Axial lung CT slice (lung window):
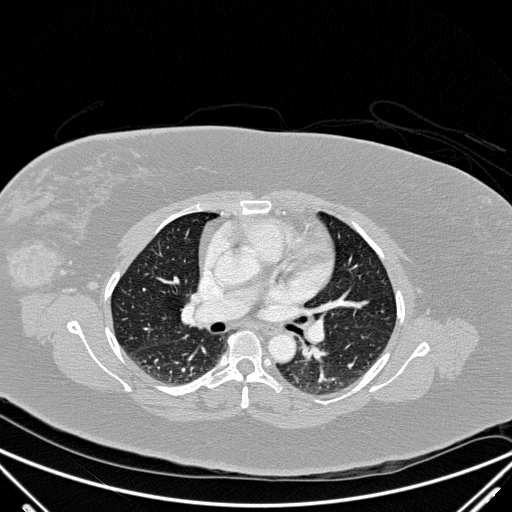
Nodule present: no